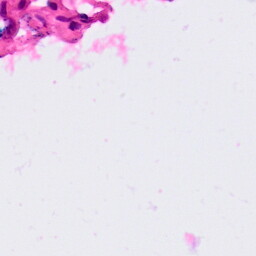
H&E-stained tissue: Lung